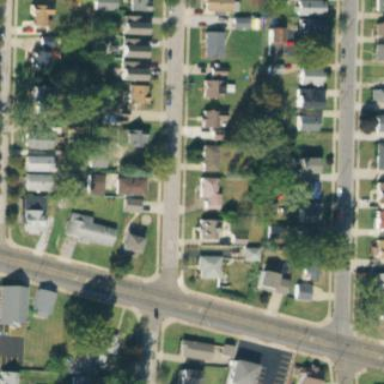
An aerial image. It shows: Residential area composed of single-family homes.